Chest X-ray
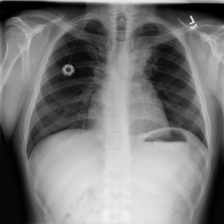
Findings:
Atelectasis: negative
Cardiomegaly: negative
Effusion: negative
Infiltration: negative
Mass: negative
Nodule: negative
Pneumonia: negative
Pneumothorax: negative
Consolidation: negative
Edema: negative
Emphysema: negative
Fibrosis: negative
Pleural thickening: negative
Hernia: negative